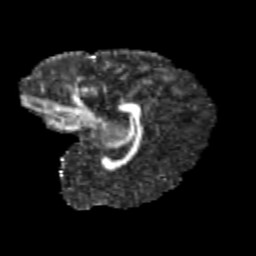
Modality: FA
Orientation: sagittal
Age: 10
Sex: female
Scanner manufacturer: siemens
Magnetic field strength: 3 T
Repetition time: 3.8 s
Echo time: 0.07 s